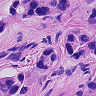
Metastatic tissue present: yes